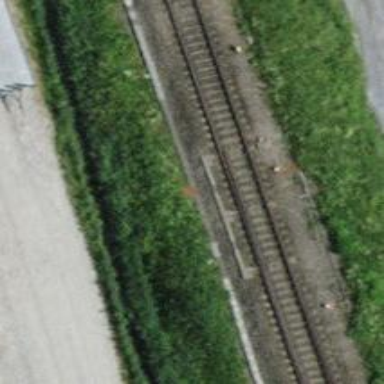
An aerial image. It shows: Railway switch.